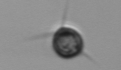
Label: Acanthoica_quattrospina